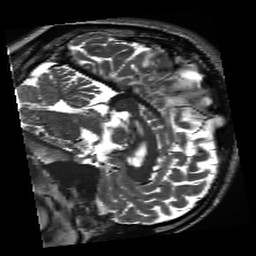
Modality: inplaneT2
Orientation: sagittal
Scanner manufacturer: siemens
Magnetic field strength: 3 T
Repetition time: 11 s
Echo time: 0.059 s